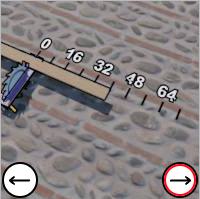
Task: length
Answer: 40
First scale value: 16.0